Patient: sex F, age 26
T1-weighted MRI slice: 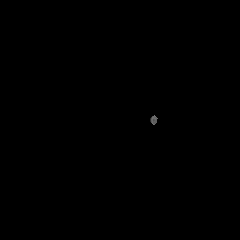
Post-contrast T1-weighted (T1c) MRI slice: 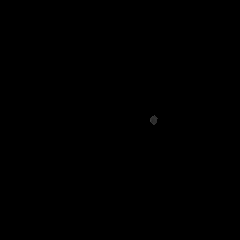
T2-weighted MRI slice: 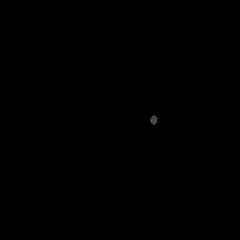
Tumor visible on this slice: no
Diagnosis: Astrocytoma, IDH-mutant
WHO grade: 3